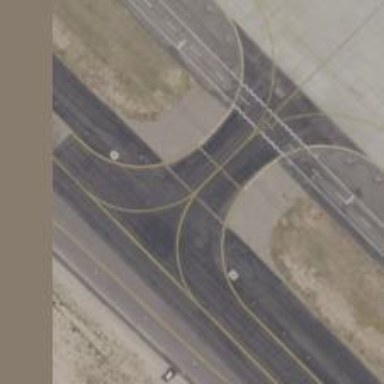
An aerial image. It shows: Image of taxiway at airport.